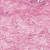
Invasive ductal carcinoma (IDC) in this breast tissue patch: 0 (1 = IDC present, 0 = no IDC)